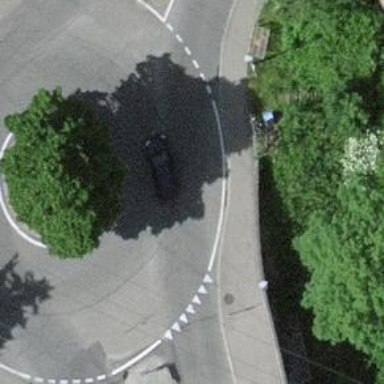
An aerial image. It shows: Secondary road with asphalt surface leading to roundabout junction.